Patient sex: M
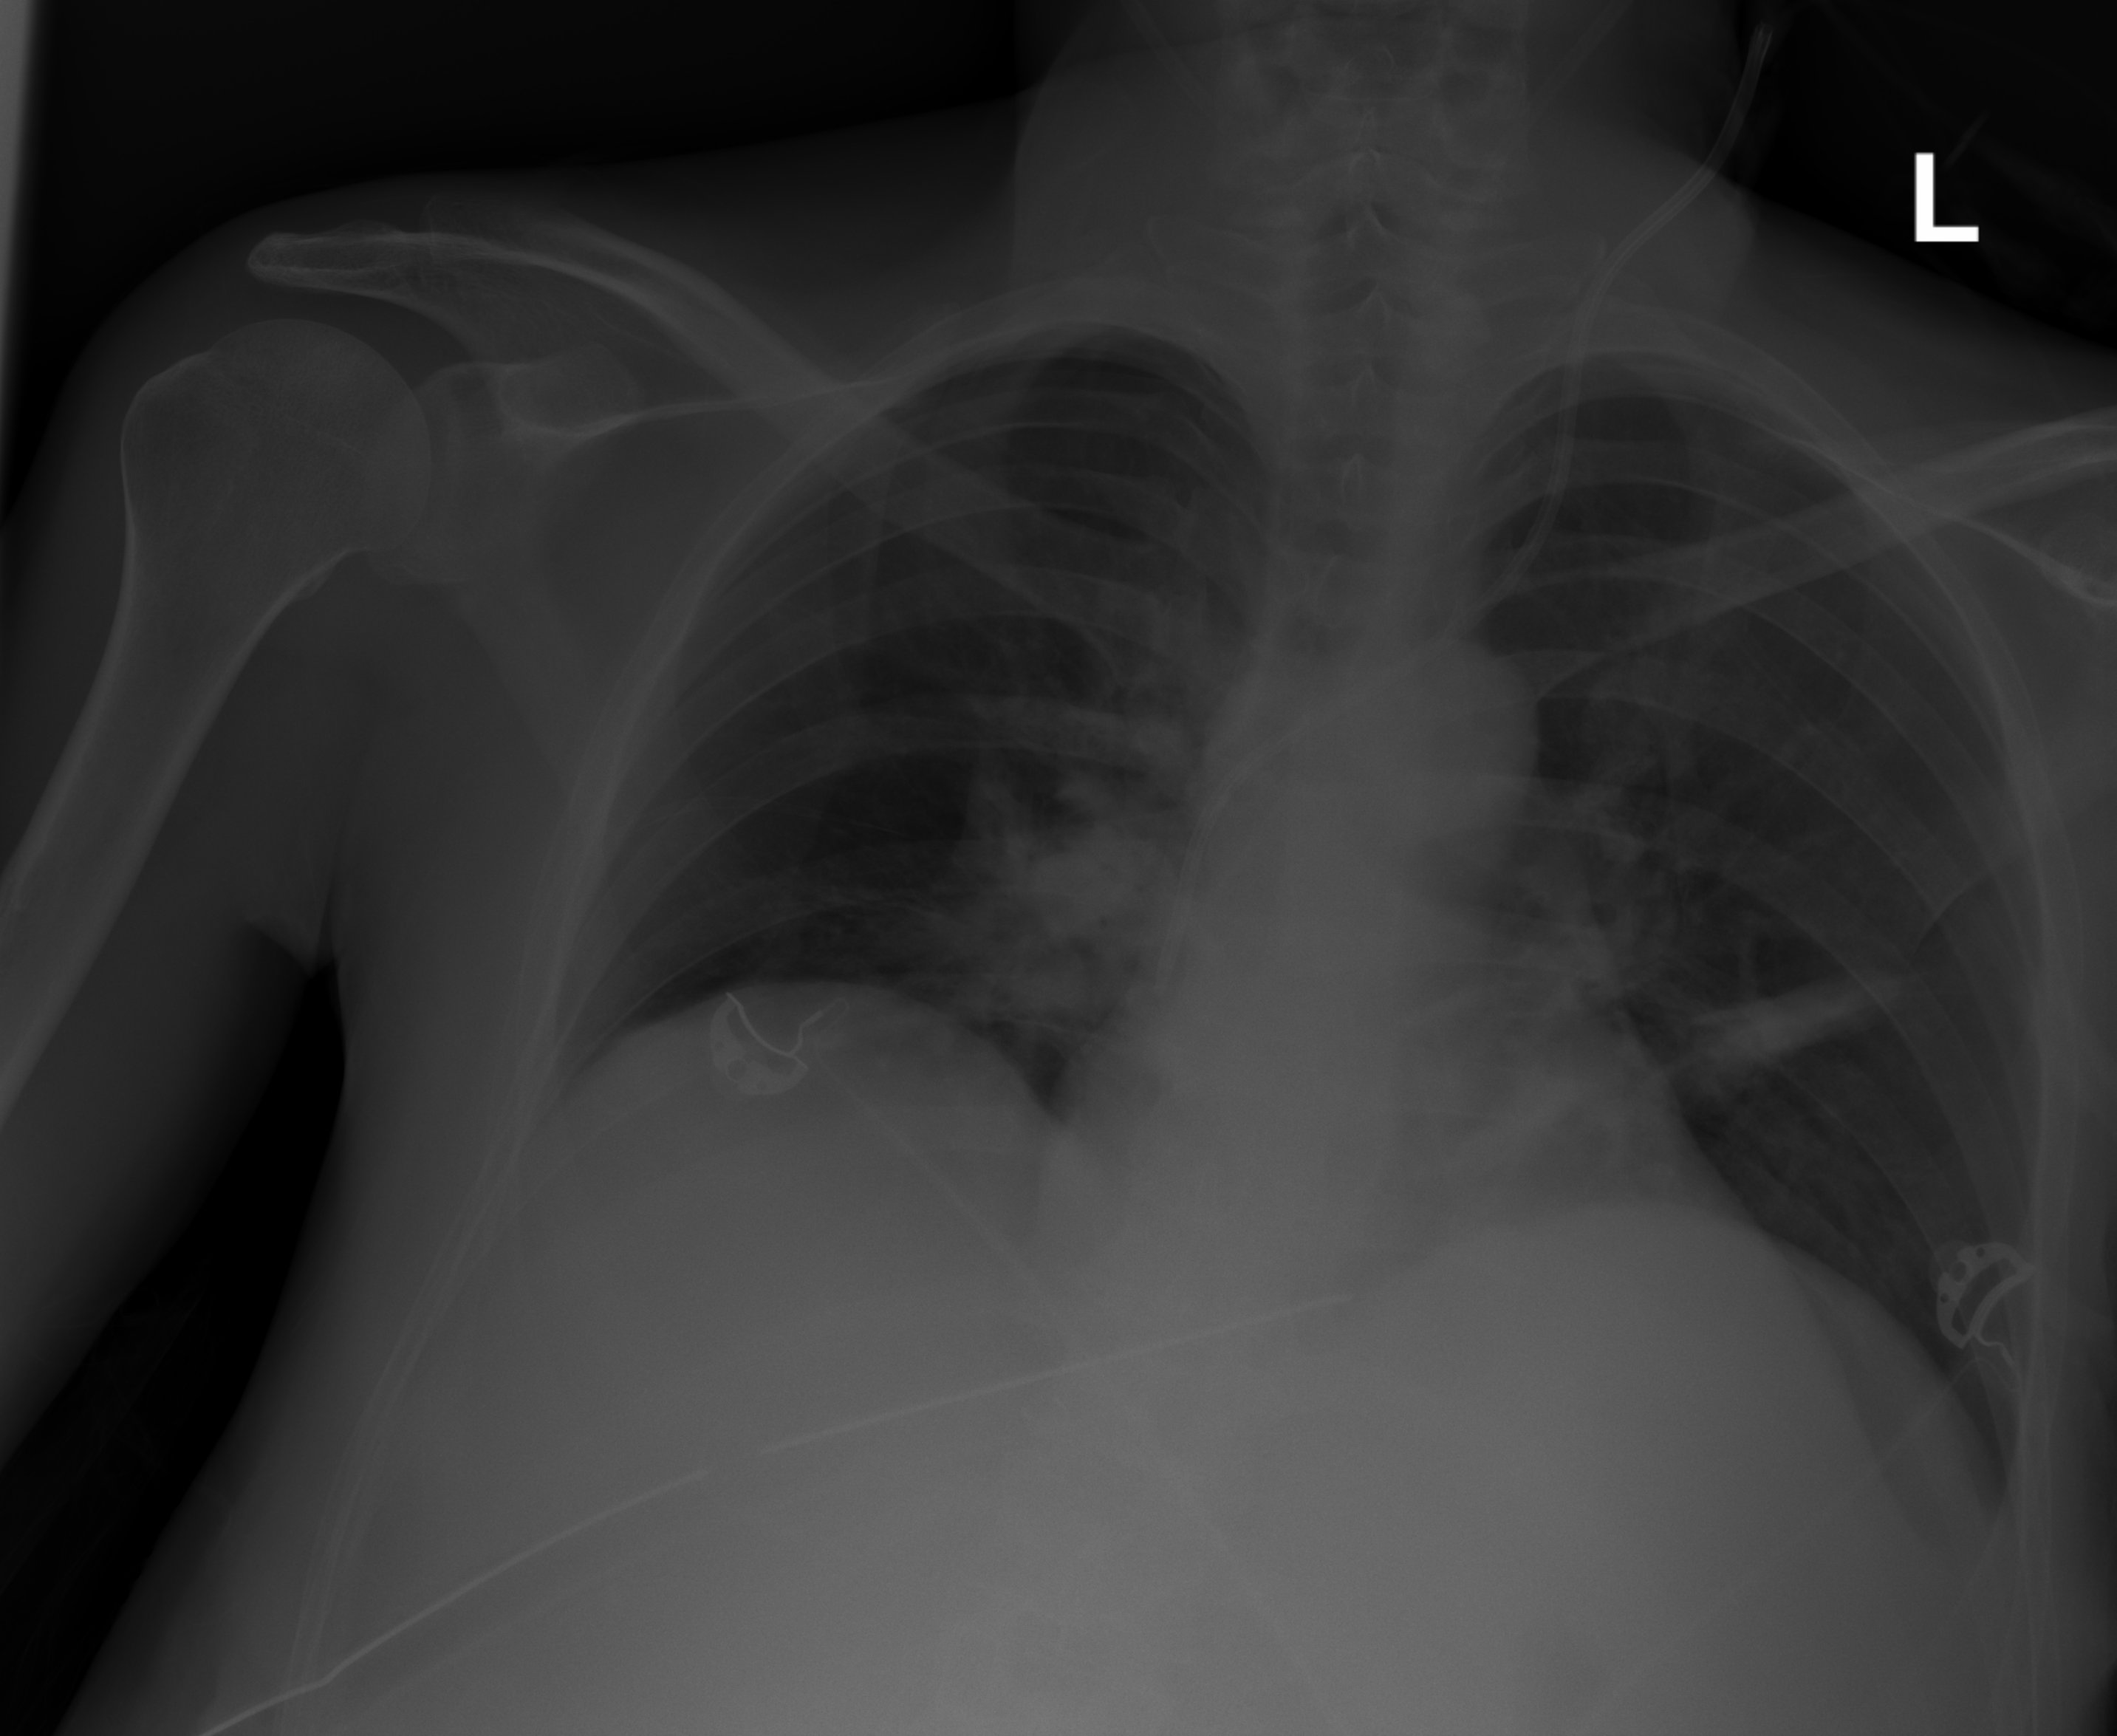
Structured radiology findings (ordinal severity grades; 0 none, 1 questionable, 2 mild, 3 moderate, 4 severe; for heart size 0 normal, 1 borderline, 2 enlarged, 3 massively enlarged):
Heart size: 0
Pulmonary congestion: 0
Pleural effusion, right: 0
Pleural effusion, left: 0
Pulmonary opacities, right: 1
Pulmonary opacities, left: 0
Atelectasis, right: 0
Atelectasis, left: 2